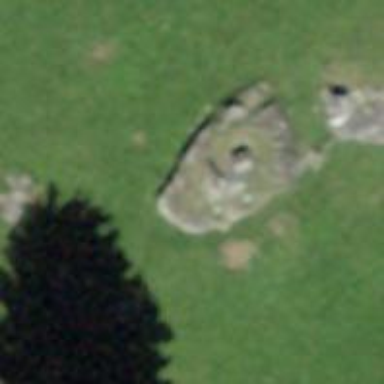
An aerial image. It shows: Wayside cross with historic significance.